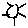
Label: sun